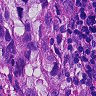
Metastatic tissue present: yes